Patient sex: M
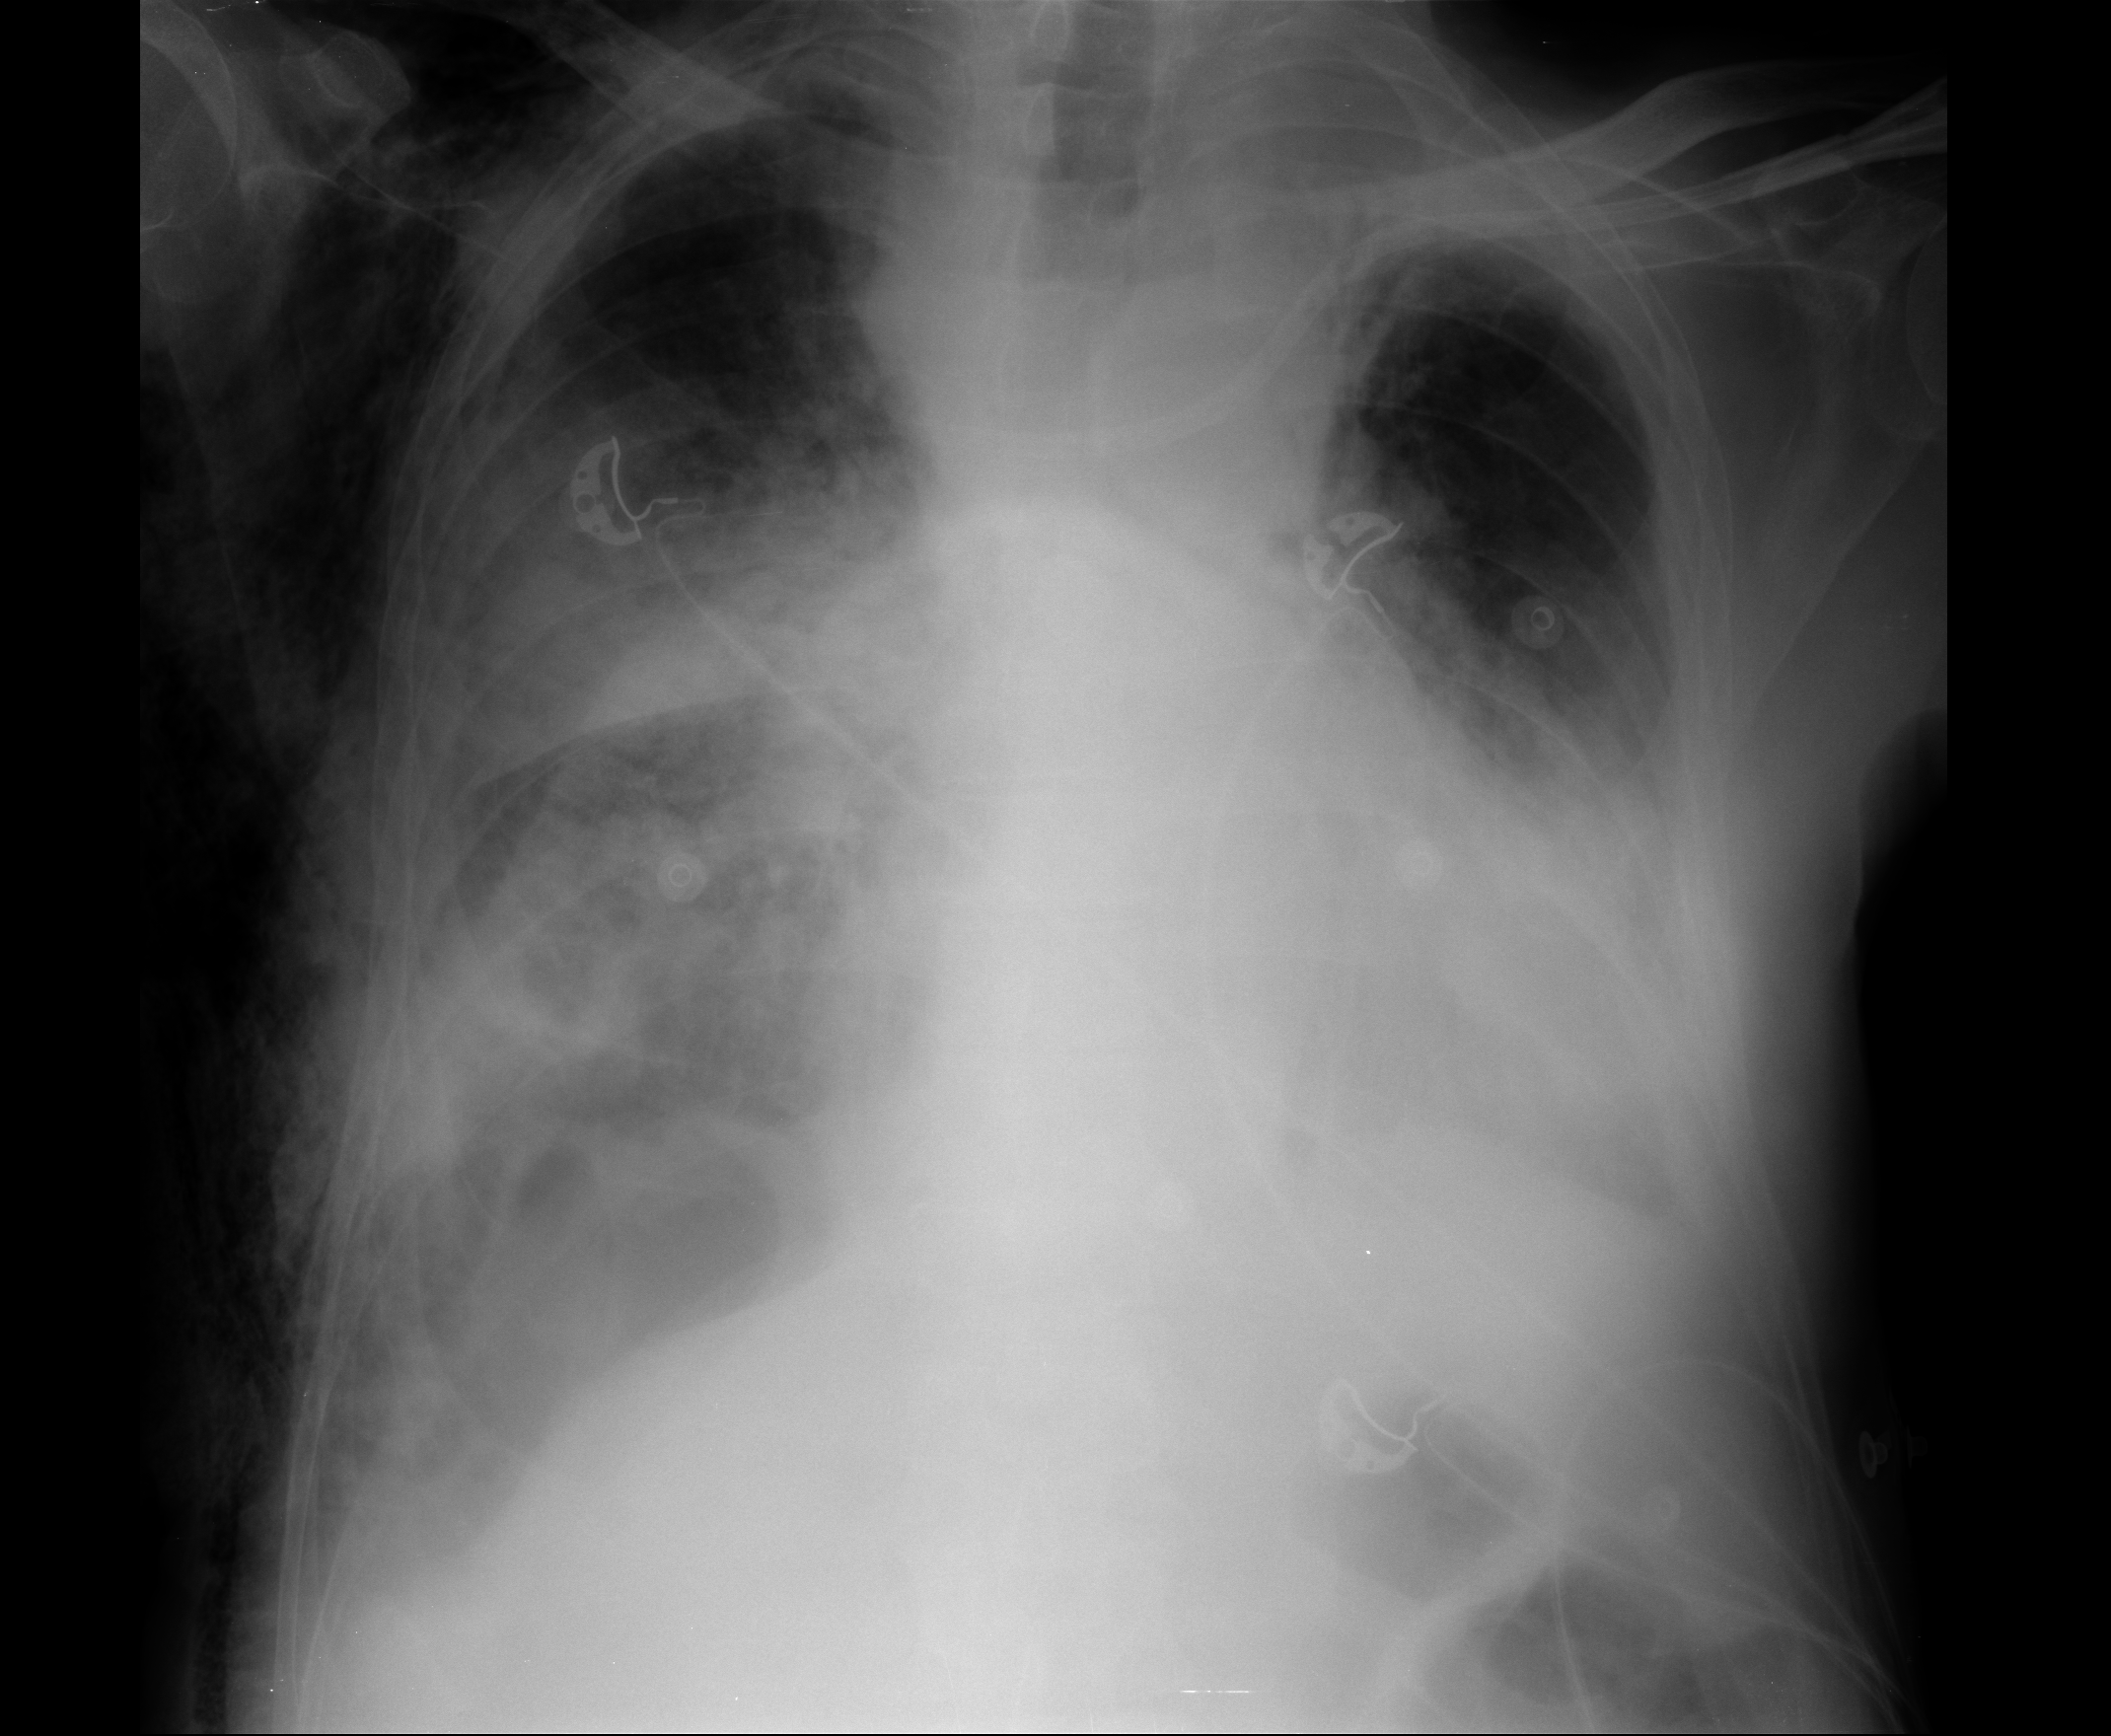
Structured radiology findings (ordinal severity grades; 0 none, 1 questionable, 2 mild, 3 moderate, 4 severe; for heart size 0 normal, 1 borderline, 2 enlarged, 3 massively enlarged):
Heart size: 1
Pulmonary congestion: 2
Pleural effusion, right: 1
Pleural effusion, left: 2
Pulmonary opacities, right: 3
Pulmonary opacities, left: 2
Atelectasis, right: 3
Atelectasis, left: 3